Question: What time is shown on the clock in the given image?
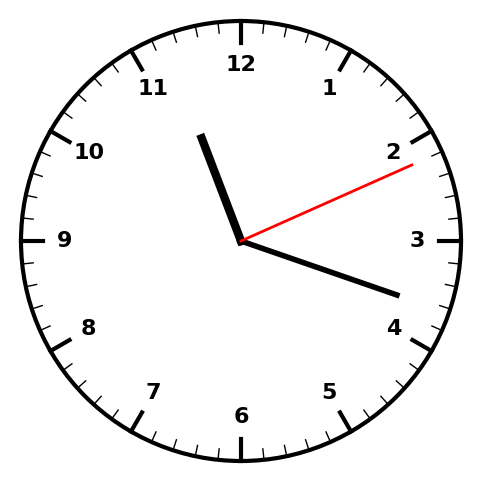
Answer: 11:18:11